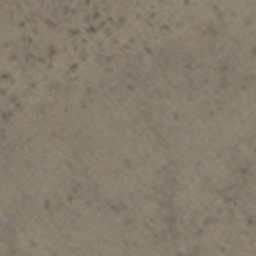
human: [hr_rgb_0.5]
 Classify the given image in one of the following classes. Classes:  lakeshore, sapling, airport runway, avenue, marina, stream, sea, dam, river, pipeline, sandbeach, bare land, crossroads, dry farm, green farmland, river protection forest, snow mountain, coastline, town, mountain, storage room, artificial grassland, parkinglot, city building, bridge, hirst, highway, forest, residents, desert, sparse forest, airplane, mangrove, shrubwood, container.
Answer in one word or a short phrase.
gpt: bare land